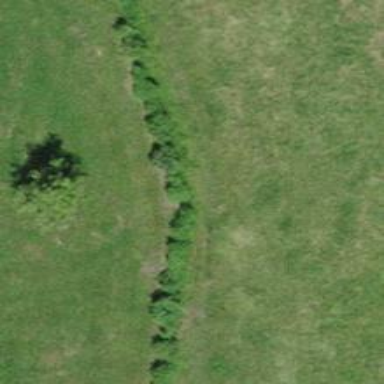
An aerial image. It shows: Hedge acting as barrier.